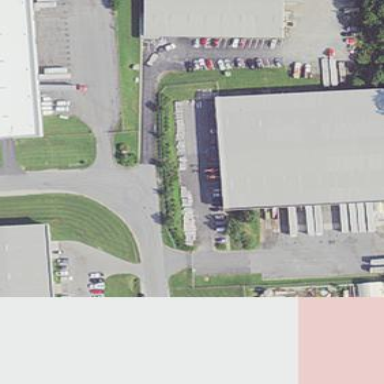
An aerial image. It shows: Commercial building.